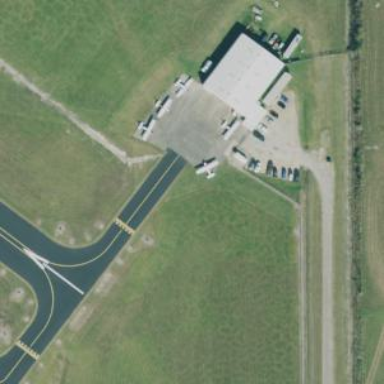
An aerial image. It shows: View of taxiway at the airport.